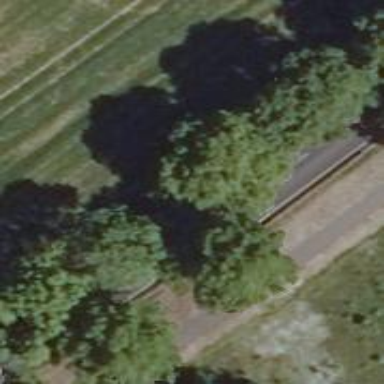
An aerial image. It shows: Deciduous tree with broadleaved leaves.